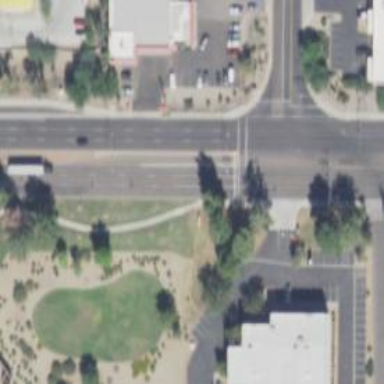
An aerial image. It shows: Solid stop line on the road marking.